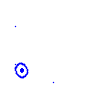
Particle: kaon